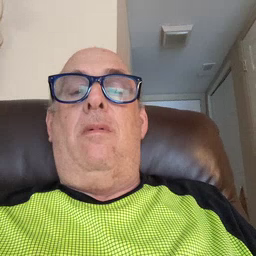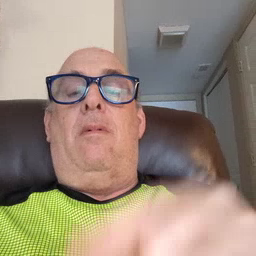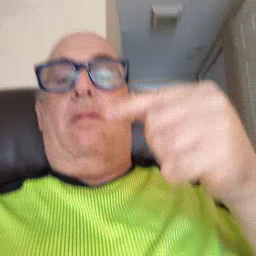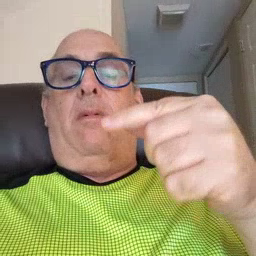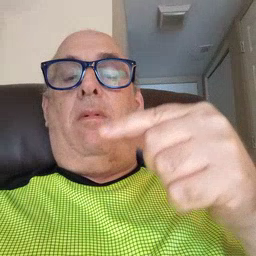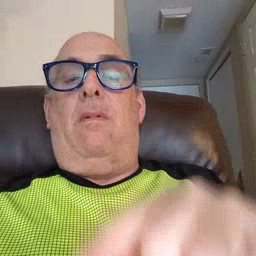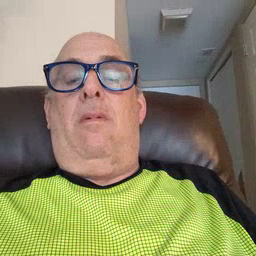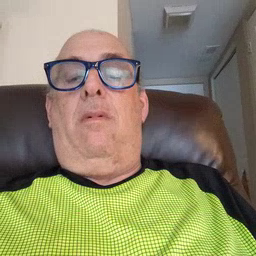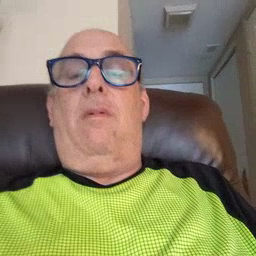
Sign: green